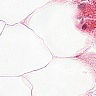
Metastatic tissue present: no